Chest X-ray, PA view. Patient: 54 years old, sex M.
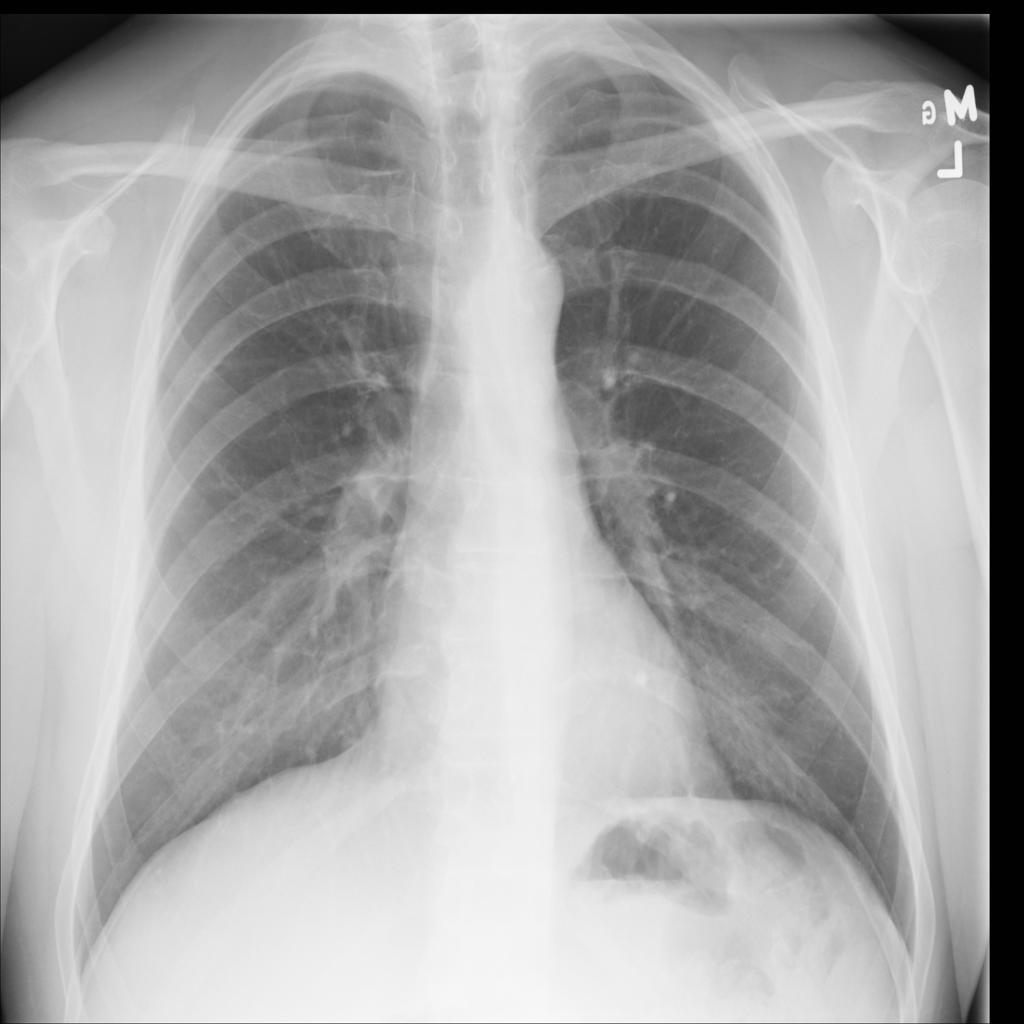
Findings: No Finding